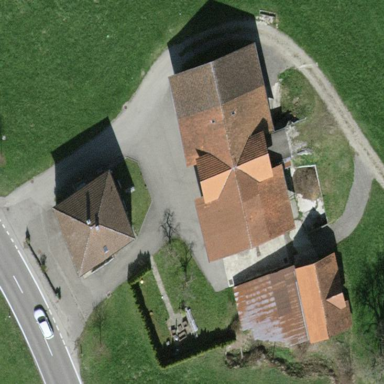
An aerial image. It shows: Farmyard area.